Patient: sex M, age 46
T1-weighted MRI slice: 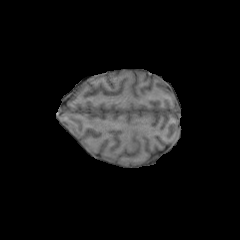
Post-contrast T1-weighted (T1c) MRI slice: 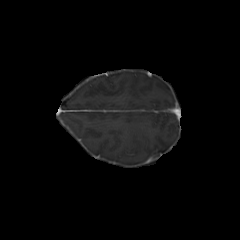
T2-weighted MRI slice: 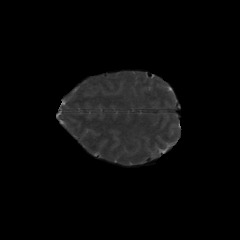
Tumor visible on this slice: no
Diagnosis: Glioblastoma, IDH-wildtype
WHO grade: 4